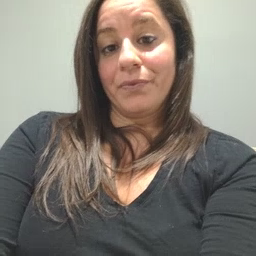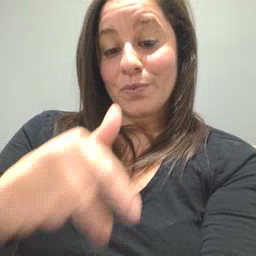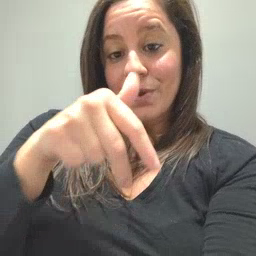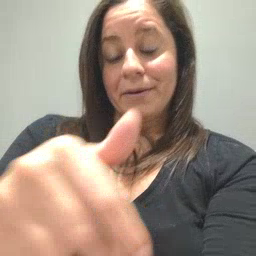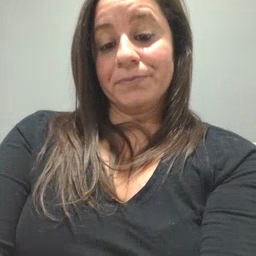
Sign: ride